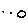
Label: moon